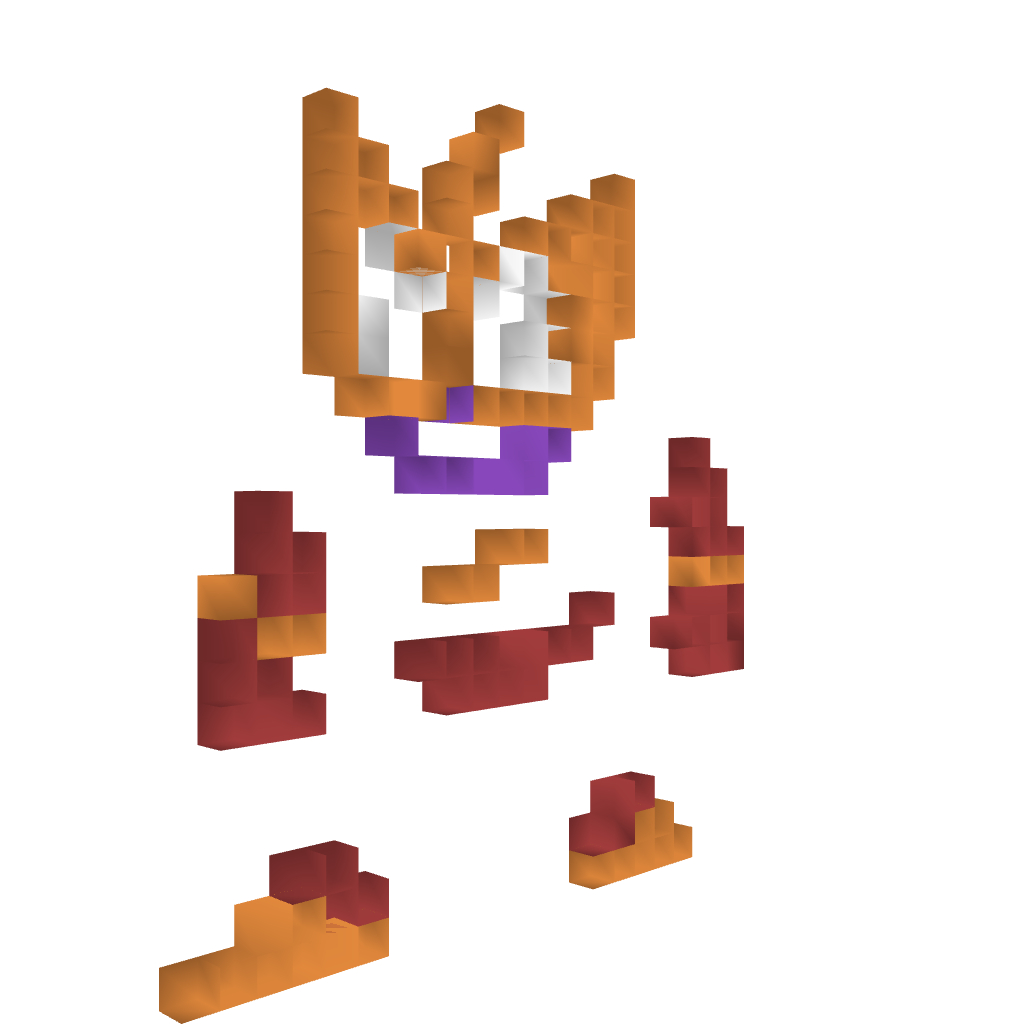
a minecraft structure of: Elecman (ErnieCIII) bad low quality